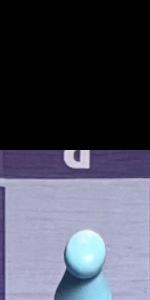
Label: Empty